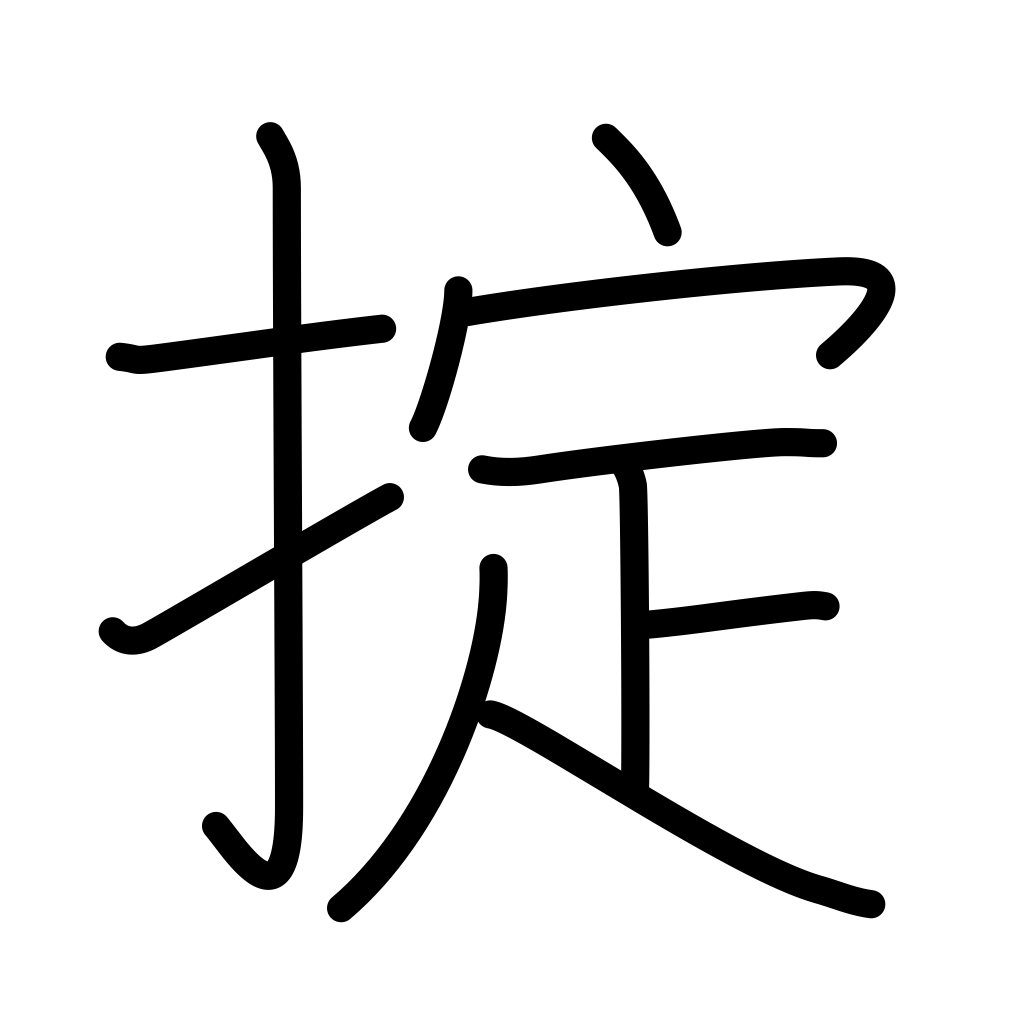
Meaning: law, commandments, regulations